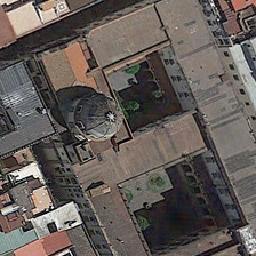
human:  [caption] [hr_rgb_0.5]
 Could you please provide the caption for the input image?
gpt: The dark brown building near the church has two spaces

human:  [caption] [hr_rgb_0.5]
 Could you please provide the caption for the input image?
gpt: Dark brown building next to the church has two spaces

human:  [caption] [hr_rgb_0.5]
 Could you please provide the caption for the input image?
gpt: The dark brown building next to the church has two spaces

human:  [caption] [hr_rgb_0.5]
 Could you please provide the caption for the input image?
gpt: Dark brown church floor area

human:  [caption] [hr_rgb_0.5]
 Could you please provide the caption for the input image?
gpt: The dark brown building next to the church HAS two spaces